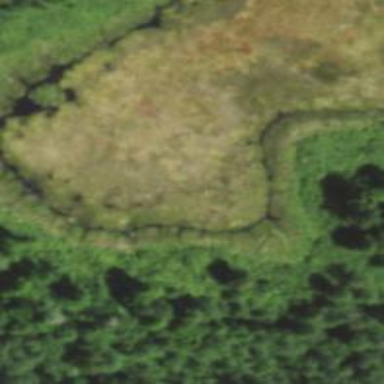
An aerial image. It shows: Pond with natural water.